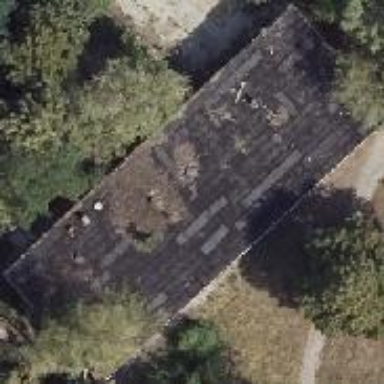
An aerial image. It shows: Ruins of building.